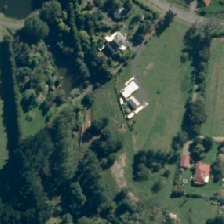
Land cover: indigenous_forest